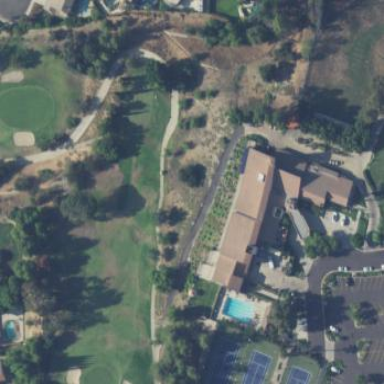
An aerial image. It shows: Building located at golf course.